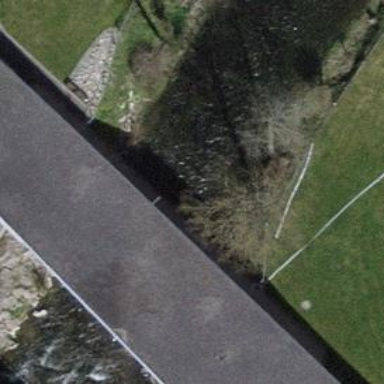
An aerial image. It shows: River passing through tunnel.